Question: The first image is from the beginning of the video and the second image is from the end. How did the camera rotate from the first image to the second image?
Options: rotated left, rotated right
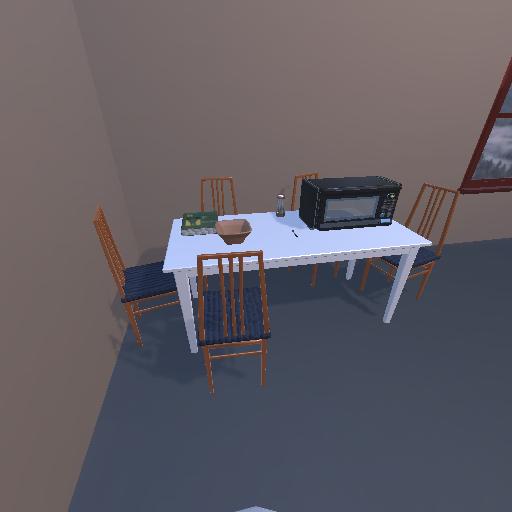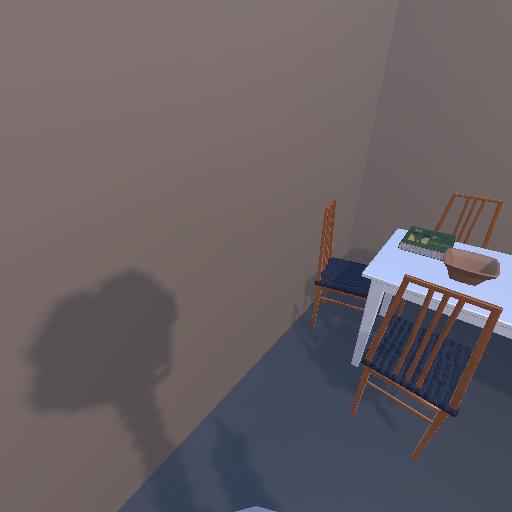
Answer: rotated left